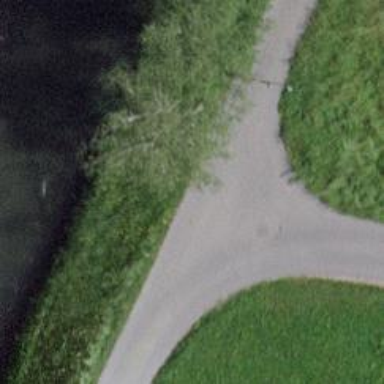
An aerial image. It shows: Cycleway with grade1 asphalt surface.